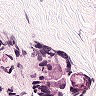
Metastatic tissue present: no